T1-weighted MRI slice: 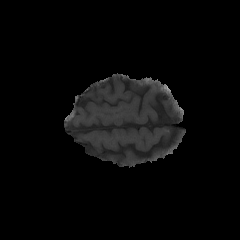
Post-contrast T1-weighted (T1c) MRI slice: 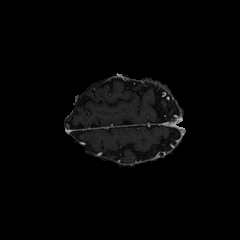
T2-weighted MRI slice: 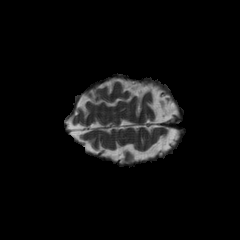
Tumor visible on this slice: no